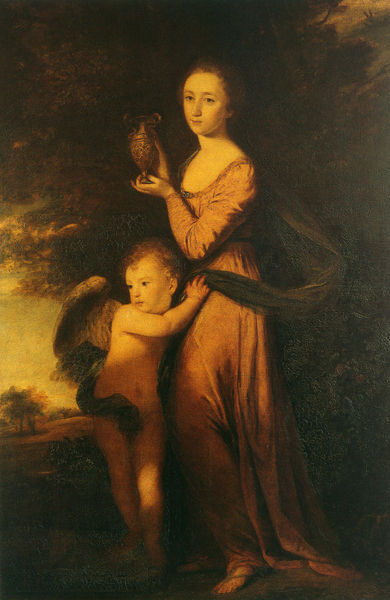
Titel: Mrs Crewe
Künstler: Sir Joshua Reynolds
Institution: Privatsammlung
Schlagwörter: baum, dunkel, flügel, gemälde, himmel, nackt, schatten, gelb, frau, kleid, licht, rot, schal, tuch, augen, trauer, natur, rauch, dunkelheit, gewand, kind, mutter, engel, krug, vase, düster, sturm, antike, links, schlange, mythologie, amor, maria, keid, frau mutter